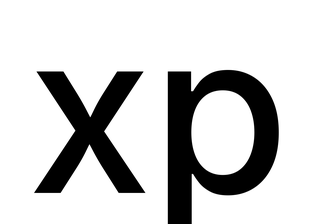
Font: Inter_Medium